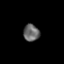
Tissue: prostate
Cell type: Fibroblasts
Senescence score: 0.701
Nuclear area (px): 263
Mean DAPI intensity: 104.513